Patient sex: M
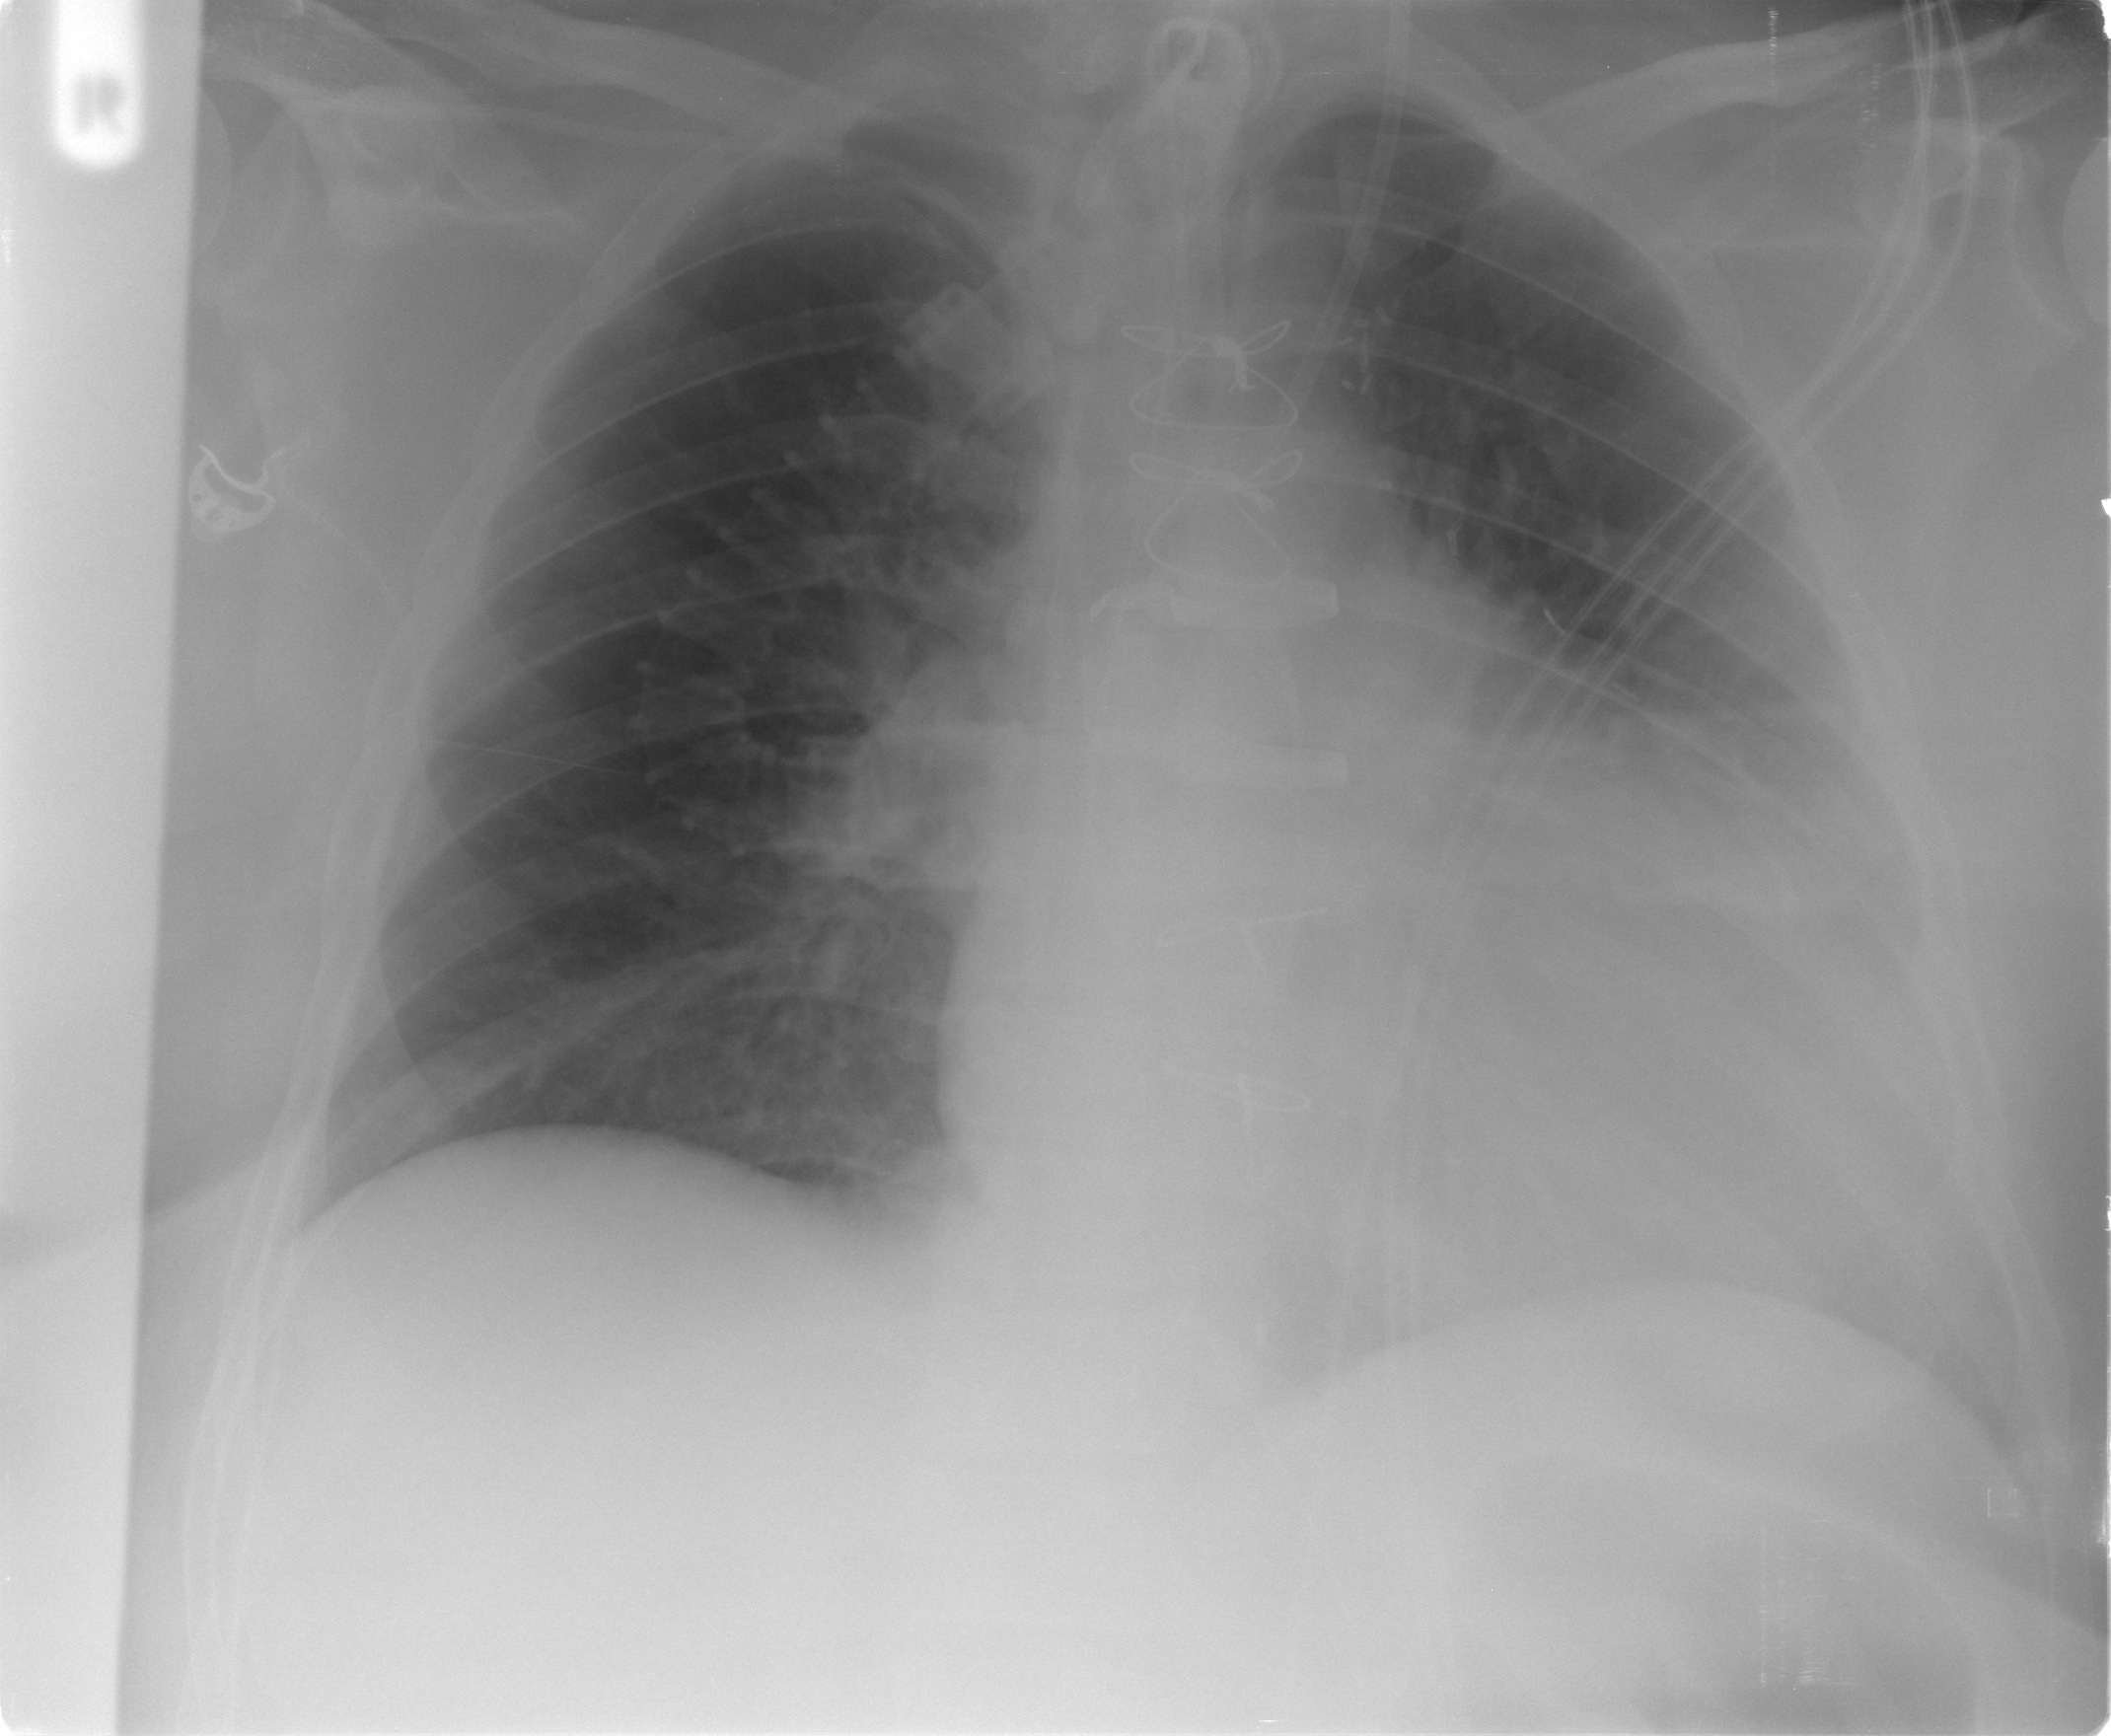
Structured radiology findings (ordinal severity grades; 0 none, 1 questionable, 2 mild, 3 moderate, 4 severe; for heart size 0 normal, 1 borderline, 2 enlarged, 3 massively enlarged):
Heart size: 3
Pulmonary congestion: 0
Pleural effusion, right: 0
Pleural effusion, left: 2
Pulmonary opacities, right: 0
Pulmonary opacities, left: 0
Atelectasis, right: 0
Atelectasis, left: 2